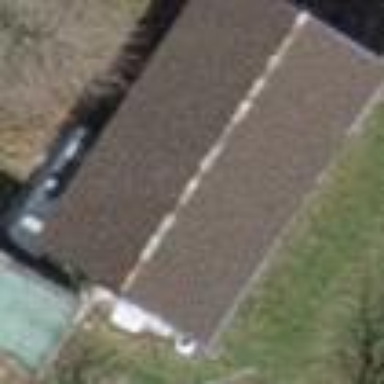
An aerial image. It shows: Shed.